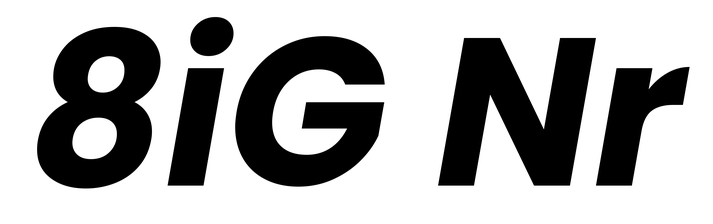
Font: Poppins-BoldItalic